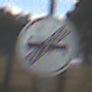
Verkehrszeichen: EndeUeberholverbot
Umgebung: Outdoor, RoadRail
Tageszeit: MorningAfternoon
Wetter: PartlyCloudy
Licht: Natural
Jahreszeit: NotSpecified
Kontrast: LowContrast